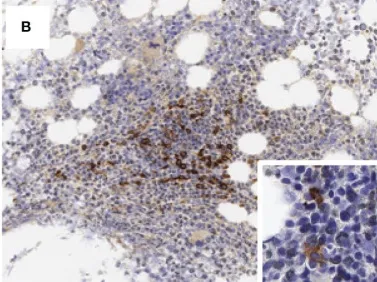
While tryptase stain [; 200x] delineates the presence of scattered aggregates of epitheliod to spindled mast cells, featuring at least partial CD25-positivity (inset, 400x).
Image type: pathology (immunostaining)